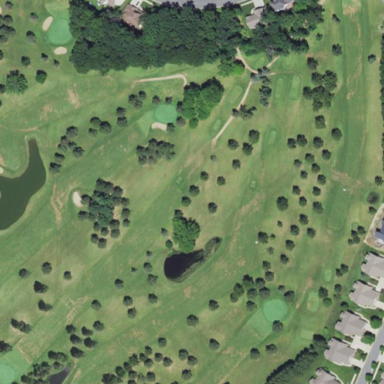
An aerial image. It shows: Rough grassy area used for golf.